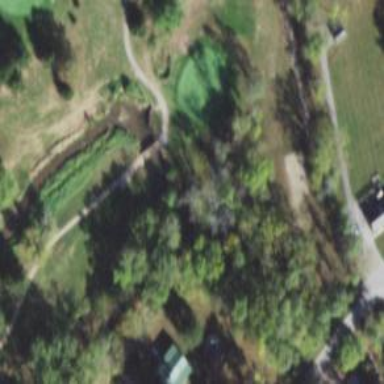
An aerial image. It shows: Service road that includes bridge over golf cart path.